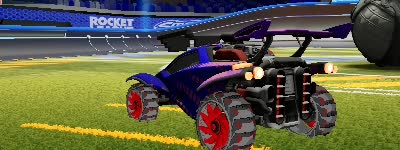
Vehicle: octane